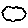
Label: cloud